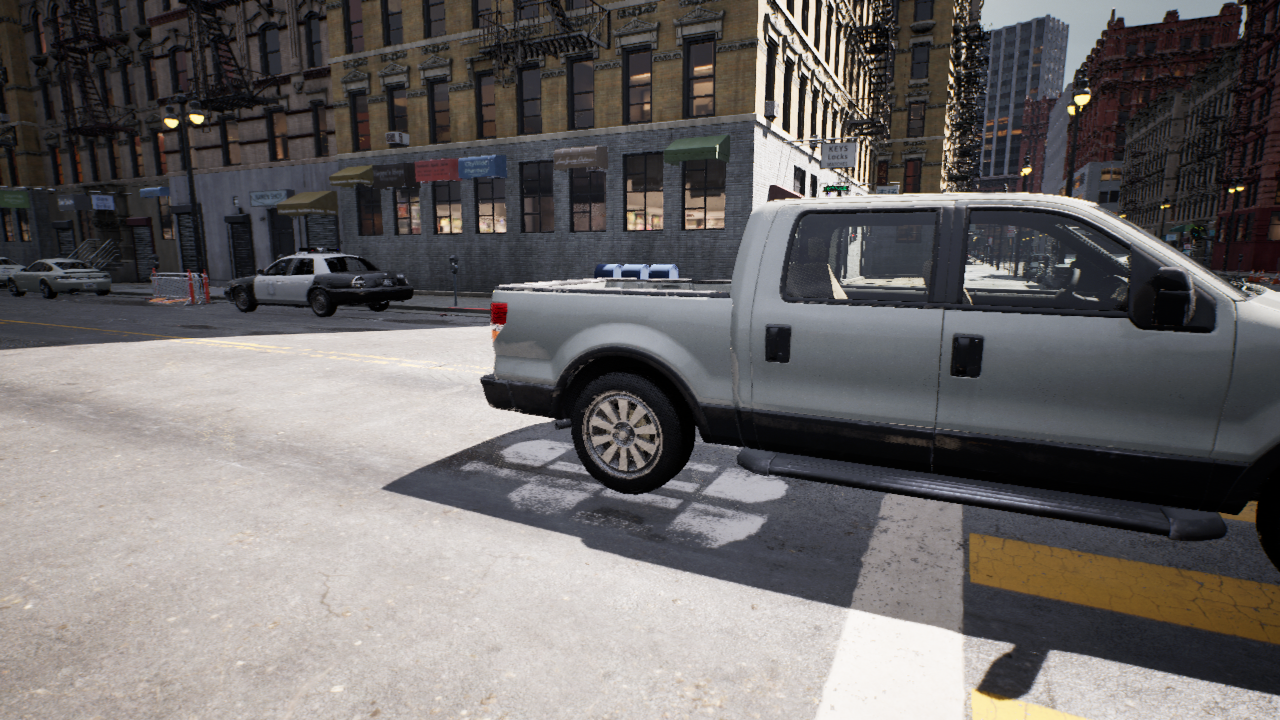
Venue: residential
Lighting: clear day
Vehicle rig: pickup